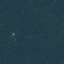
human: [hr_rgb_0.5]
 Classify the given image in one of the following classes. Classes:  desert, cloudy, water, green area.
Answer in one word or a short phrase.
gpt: green area